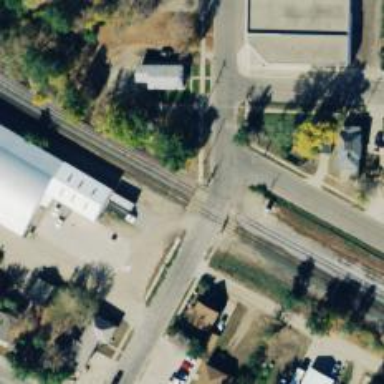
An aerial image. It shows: Crossing for the railway.